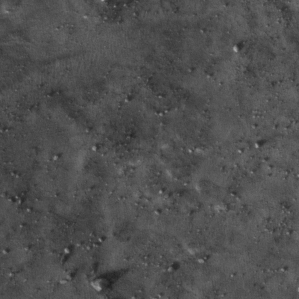
Label: non_frost